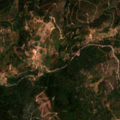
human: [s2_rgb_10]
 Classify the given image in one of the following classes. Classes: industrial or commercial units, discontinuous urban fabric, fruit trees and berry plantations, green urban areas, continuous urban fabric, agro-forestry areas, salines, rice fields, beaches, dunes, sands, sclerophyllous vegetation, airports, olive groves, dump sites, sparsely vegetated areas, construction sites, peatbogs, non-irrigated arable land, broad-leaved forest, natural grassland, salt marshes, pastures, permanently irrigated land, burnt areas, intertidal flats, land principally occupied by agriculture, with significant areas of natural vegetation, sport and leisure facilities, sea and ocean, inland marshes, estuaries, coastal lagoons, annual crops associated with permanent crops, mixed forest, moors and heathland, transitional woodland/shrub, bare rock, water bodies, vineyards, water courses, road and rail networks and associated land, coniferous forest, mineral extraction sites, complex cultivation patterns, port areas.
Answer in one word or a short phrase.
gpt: complex cultivation patterns, broad-leaved forest, transitional woodland/shrub